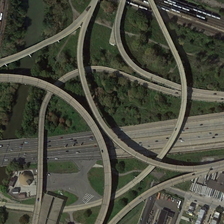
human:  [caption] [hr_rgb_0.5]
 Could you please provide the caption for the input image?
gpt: some buildings and many green trees are near a viaduct .

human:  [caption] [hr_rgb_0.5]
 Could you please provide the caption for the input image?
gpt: the ease of the road are surrounded by dark green trees .

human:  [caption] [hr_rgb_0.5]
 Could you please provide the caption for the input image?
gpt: many cars ran on the road, vehicles parked beside the road .

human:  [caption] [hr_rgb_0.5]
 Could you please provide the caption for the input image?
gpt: some buildings and many green trees are near a viaduct .

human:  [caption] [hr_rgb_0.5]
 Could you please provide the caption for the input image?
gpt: the ease of the road are surrounded by dark green trees .